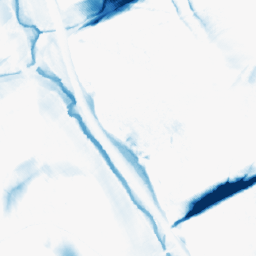
Category: morphological
Decomposition family: morphological_diamond
Decomposition parameters: operation: closing
radius: 20
Upsampling method: nearest
Upsampling parameters: scale: 2
Upsampling scale: 2